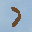
Label: 7